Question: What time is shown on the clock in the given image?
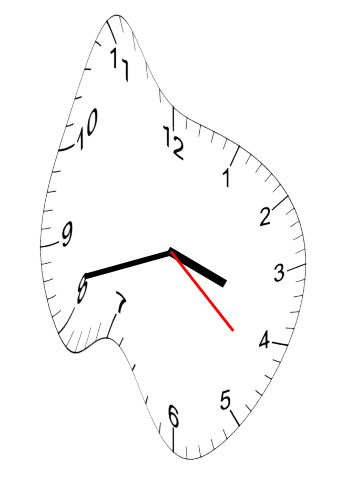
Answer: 03:42:22